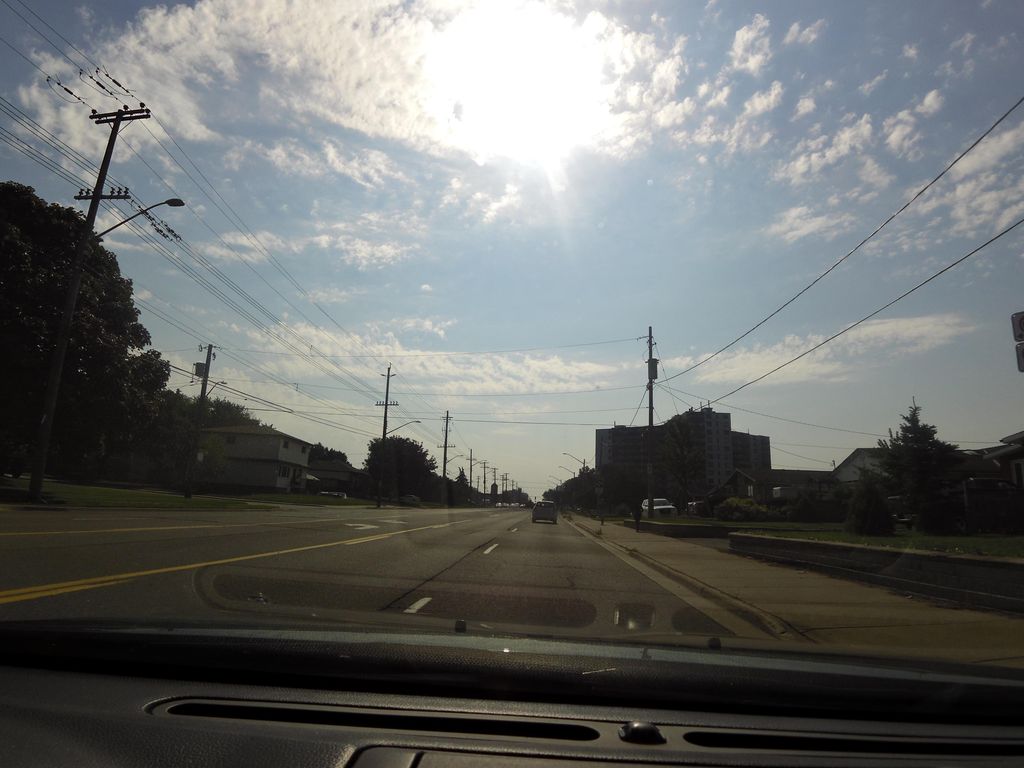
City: hamilton